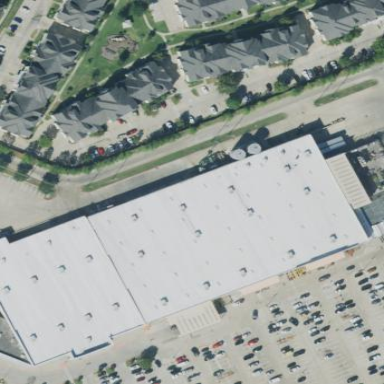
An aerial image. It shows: Retail building.